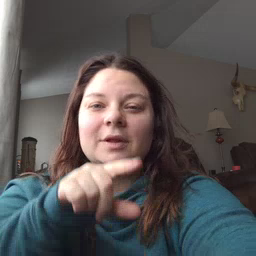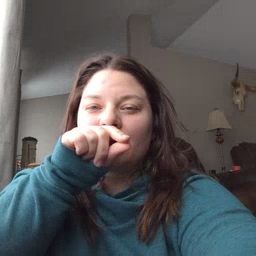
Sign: bird